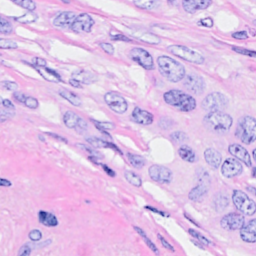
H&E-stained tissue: Breast